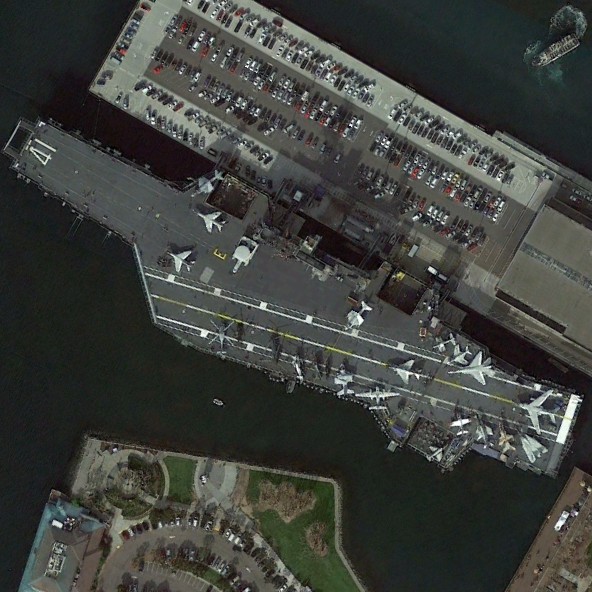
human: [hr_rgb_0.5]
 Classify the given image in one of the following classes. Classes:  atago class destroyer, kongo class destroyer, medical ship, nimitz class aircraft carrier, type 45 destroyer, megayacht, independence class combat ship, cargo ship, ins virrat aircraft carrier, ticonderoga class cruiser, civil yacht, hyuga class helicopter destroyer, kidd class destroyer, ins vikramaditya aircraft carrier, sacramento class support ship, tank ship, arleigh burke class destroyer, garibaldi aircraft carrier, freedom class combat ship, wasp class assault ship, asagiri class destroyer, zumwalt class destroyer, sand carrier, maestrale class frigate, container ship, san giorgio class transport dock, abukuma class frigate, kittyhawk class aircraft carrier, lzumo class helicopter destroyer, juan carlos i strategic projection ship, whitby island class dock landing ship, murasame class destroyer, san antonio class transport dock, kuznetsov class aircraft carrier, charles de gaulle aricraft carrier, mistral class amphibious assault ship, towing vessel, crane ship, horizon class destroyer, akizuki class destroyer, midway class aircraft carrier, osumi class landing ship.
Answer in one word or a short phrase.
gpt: Midway class aircraft carrier